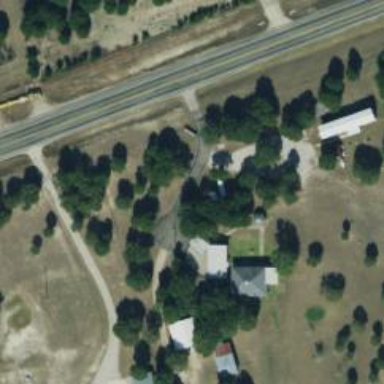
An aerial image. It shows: Driveway leading to service road.